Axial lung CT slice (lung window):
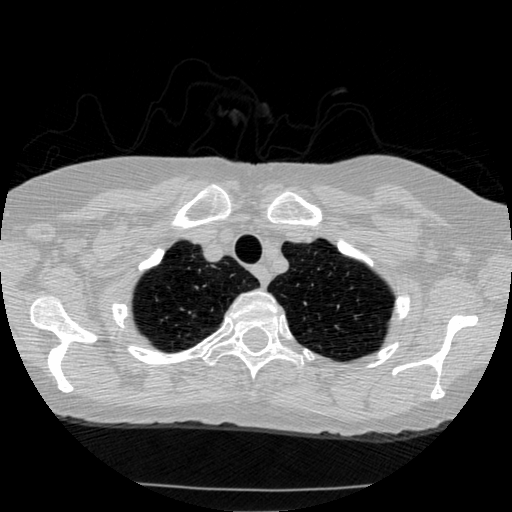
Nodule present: no